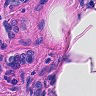
Metastatic tissue present: yes